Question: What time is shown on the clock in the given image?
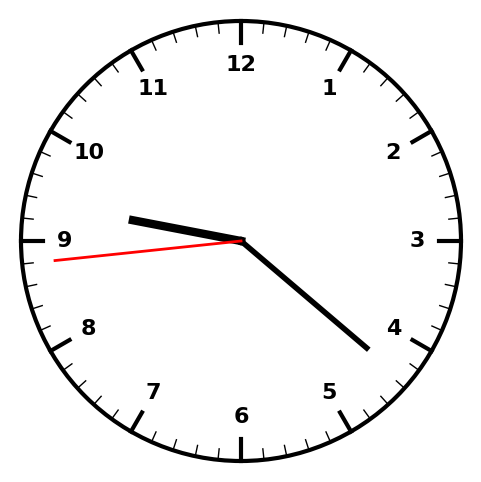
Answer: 09:21:44